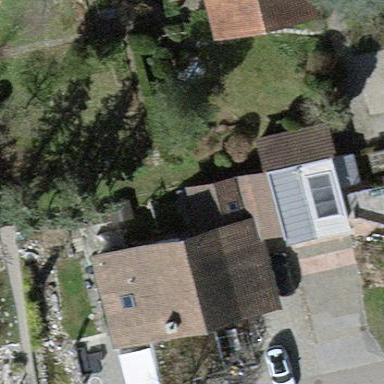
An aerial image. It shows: Gabled garage building.